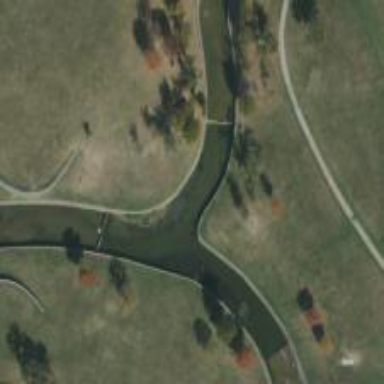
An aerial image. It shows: Disc golf basket.